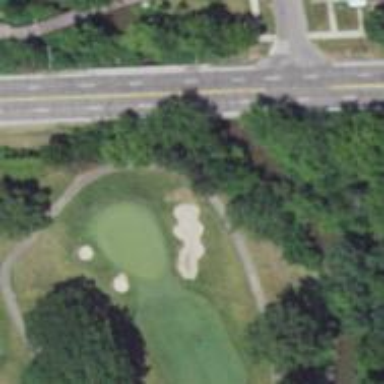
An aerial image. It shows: Golf hole.